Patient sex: M
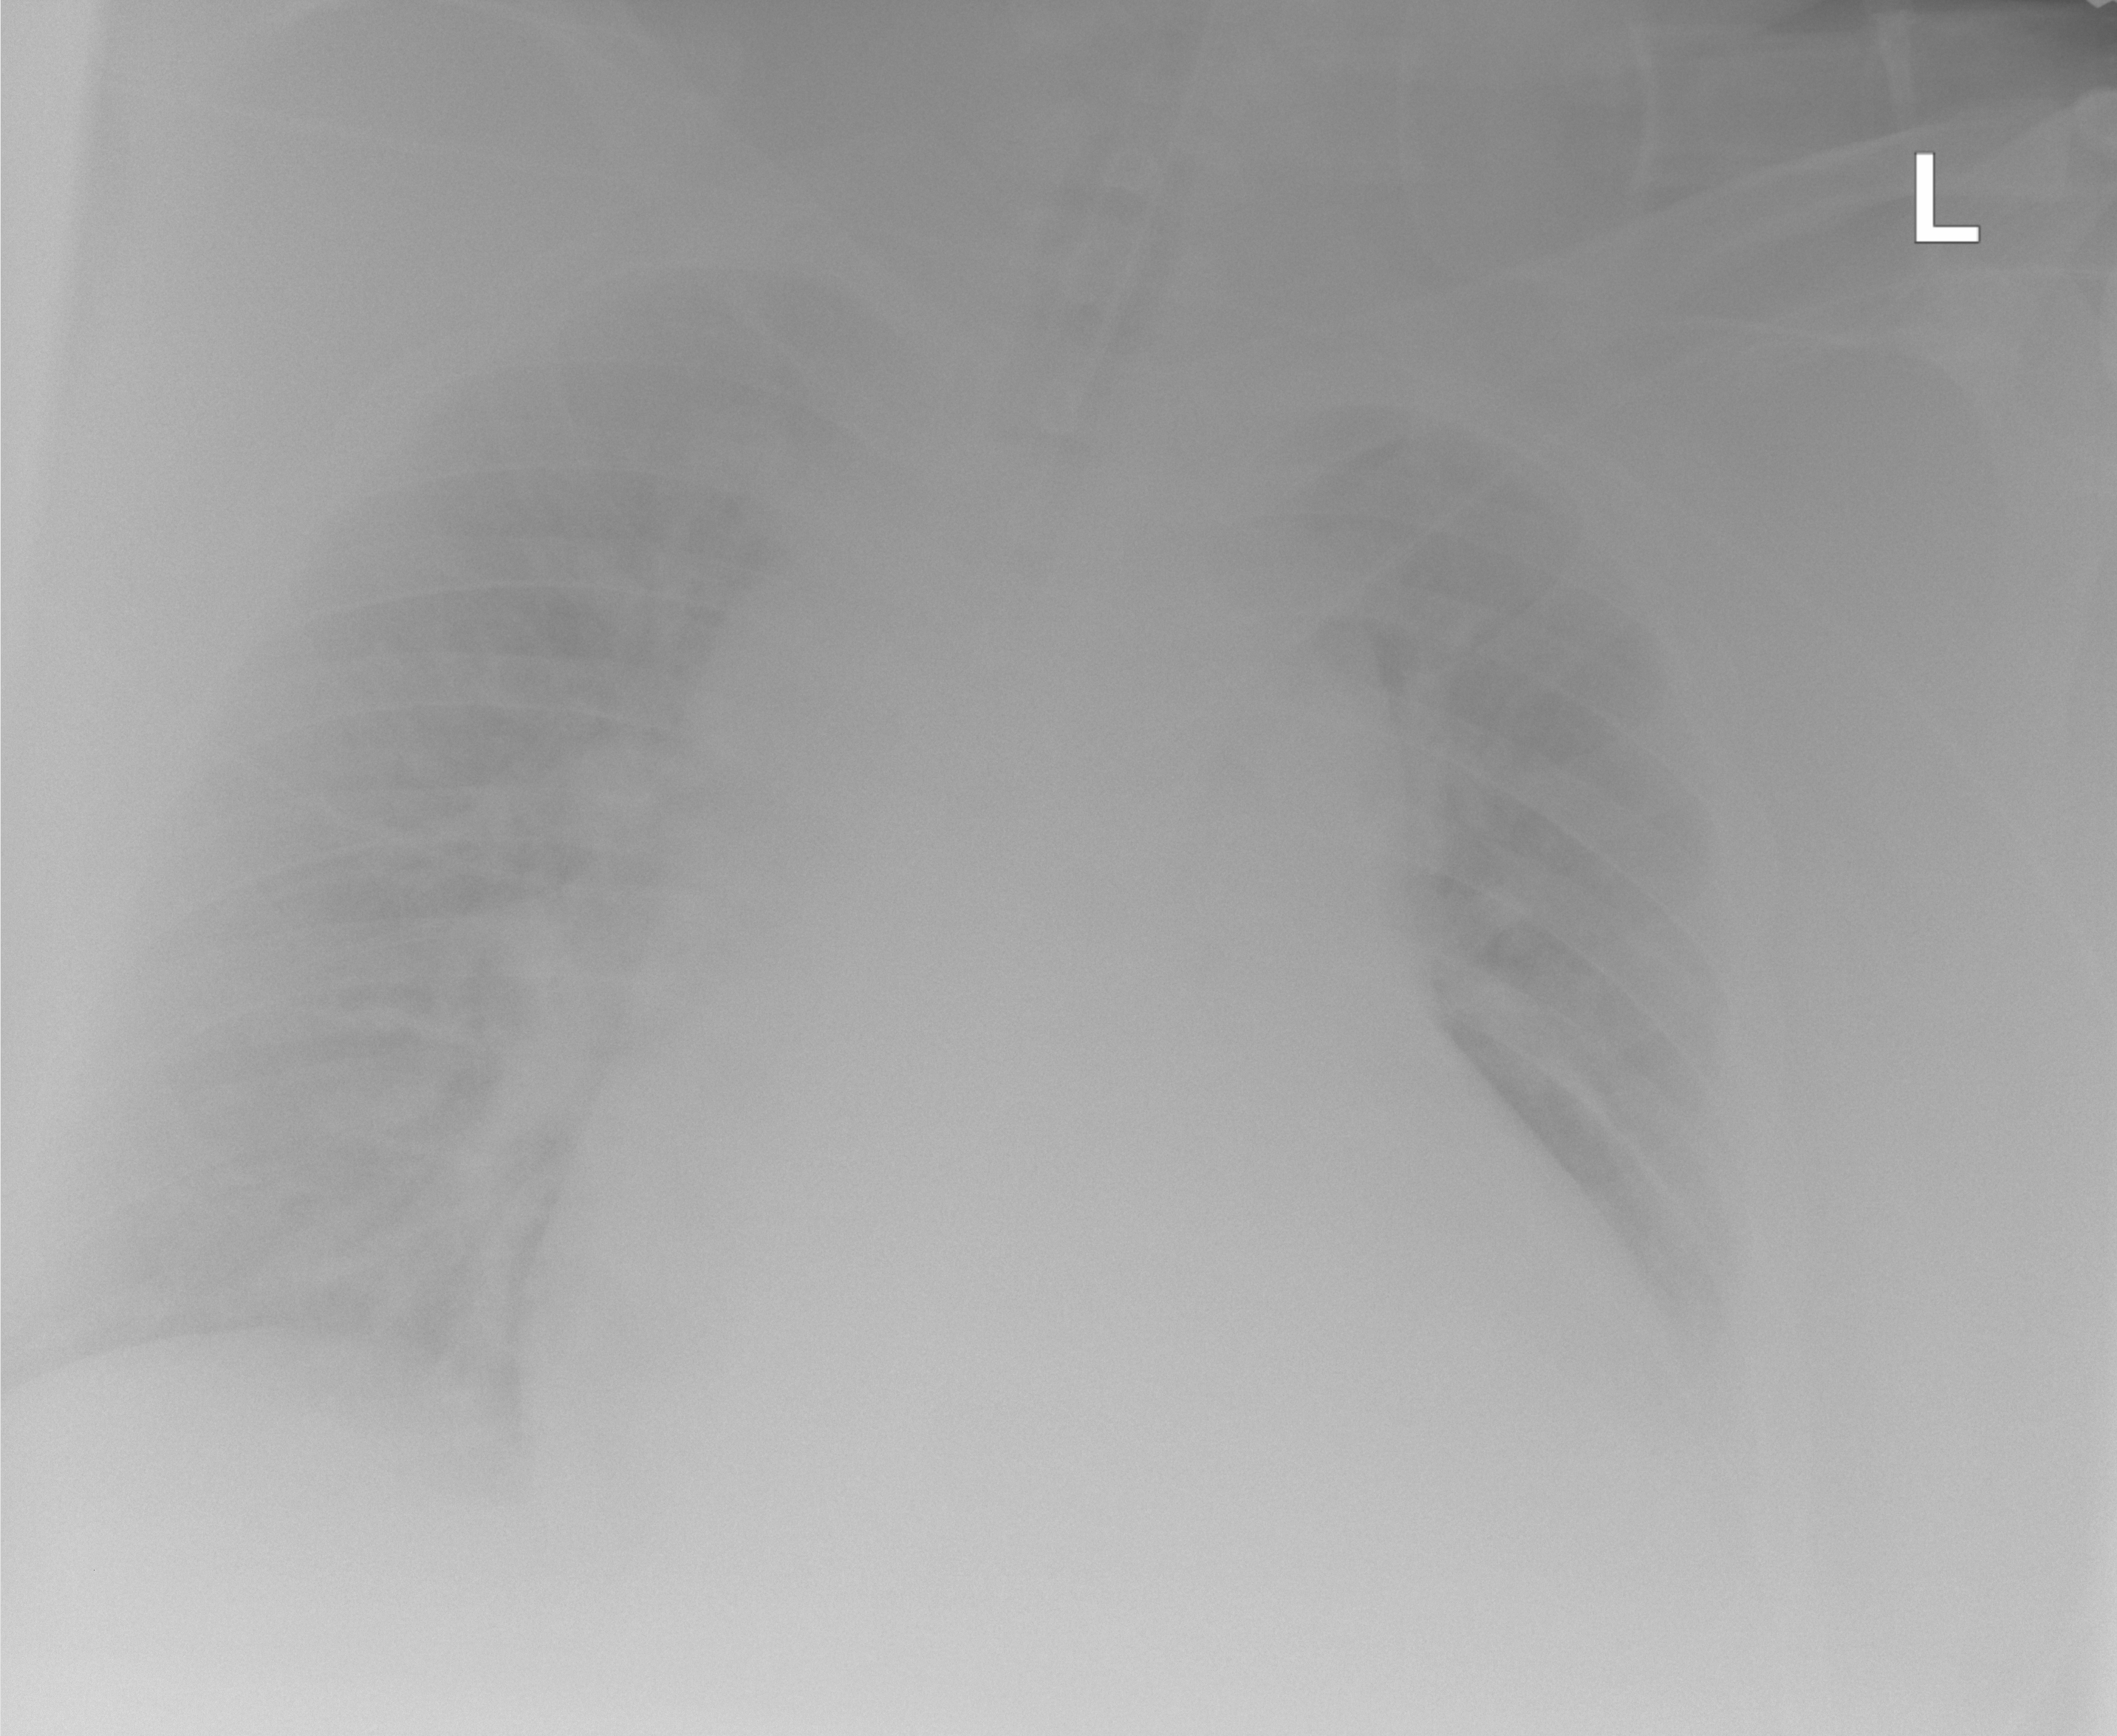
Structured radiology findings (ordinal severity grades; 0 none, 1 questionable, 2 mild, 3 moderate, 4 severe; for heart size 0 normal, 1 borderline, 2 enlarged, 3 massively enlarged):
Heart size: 3
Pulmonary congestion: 2
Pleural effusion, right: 0
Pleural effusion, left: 0
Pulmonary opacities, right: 0
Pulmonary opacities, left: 0
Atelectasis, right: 0
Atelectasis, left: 0